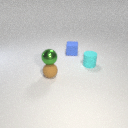
small blue rubber cube to the right of small brown rubber sphere